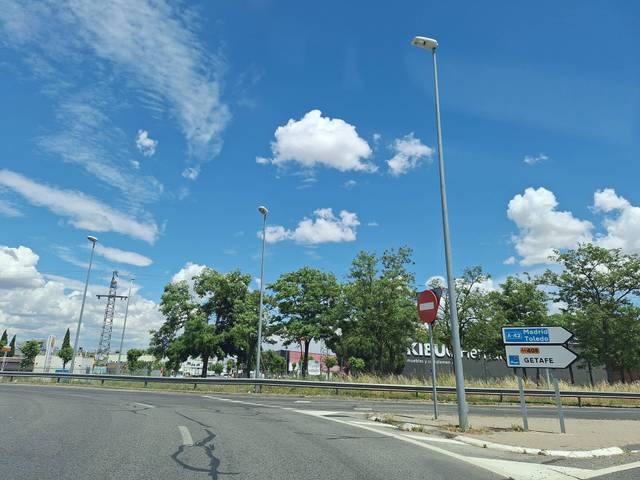
Region: Spain
Coordinates: 40.32, -3.75